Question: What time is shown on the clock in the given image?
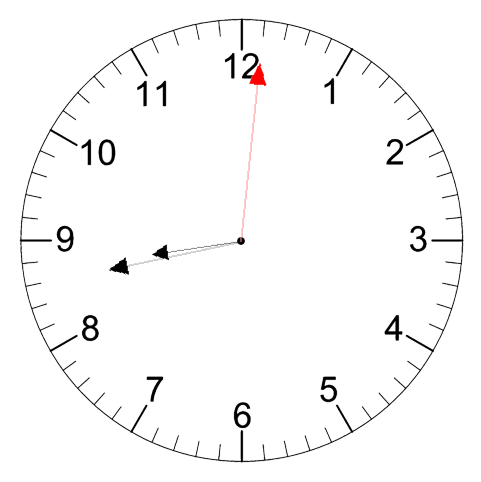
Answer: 08:43:01